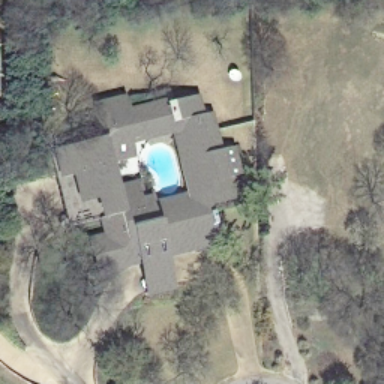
A villa with grey roofs is surrounded by trees and lawn in the sparse residential area .